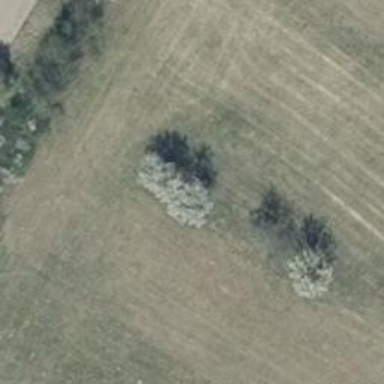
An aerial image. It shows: Deciduous broadleaved tree.